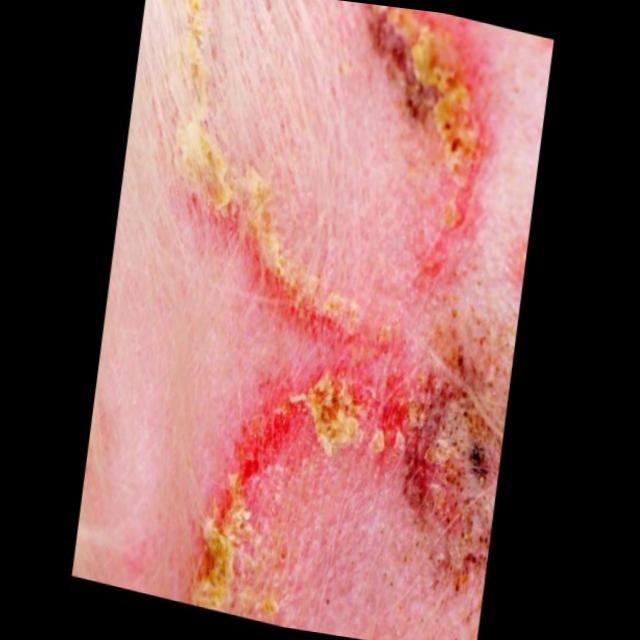
Canine ringworm (Dermatophytosis) — fungal infection caused by Microsporum or Trichophyton. Presents with circular alopecia, scaling, crusting, and broken hairs.